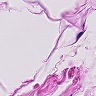
Metastatic tissue present: no